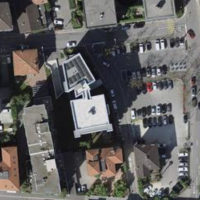
EUNIS habitat code: 54
Species observed at this site:
Primula vulgaris